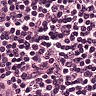
Metastatic tissue present: no